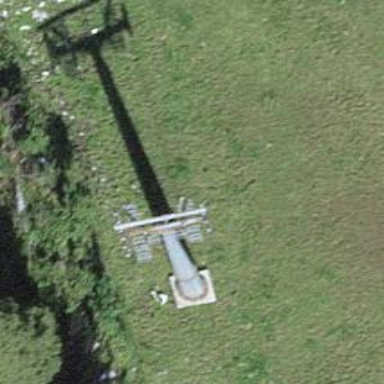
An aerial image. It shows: Pylon used for aerialway.